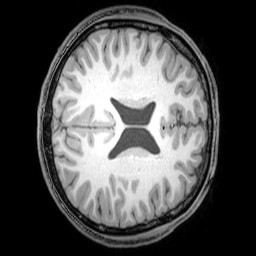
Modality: T1w
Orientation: axial
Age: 21
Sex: male
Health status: healthy
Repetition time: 0.081 s
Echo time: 0.037 s